Field crop: maize
Growth stage: 2
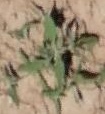
Species: atriplex